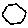
Label: hexagon